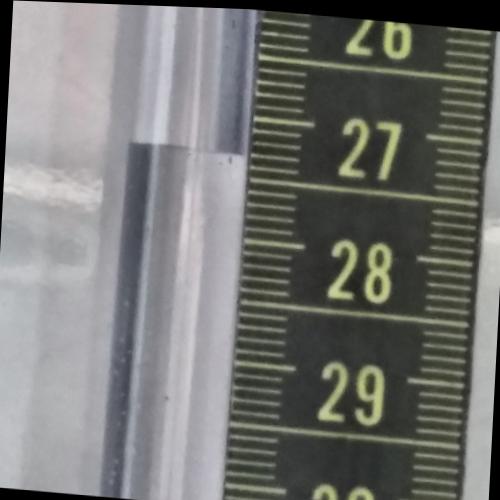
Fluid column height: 27.3 cm